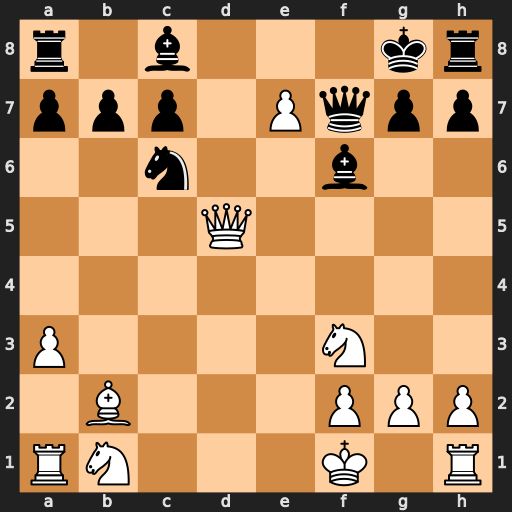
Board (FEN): r1b3kr/ppp1Pqpp/2n2b2/3Q4/8/P4N2/1B3PPP/RN3K1R
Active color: w
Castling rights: -
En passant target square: -
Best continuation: e8=R#